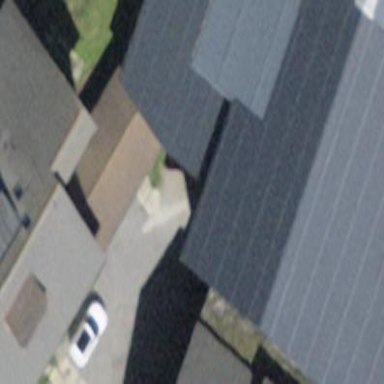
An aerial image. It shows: Building with tile roof.